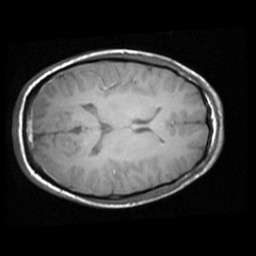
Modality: T1w
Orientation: axial